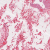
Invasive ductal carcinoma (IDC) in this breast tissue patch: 0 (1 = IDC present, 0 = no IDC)